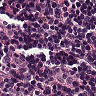
Metastatic tissue present: no